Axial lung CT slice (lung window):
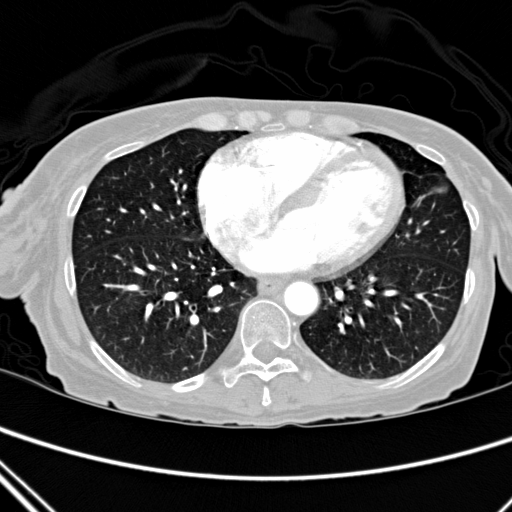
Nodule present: no